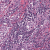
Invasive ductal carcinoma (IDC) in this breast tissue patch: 1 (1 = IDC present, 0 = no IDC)